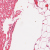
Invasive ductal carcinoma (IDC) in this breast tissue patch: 0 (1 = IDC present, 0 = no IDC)